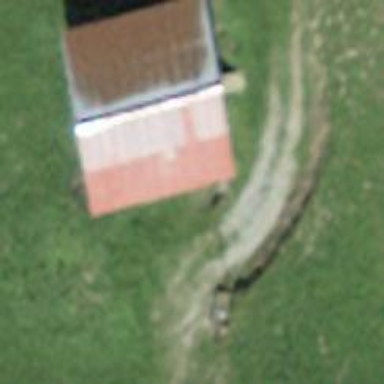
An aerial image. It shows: Rural barn.